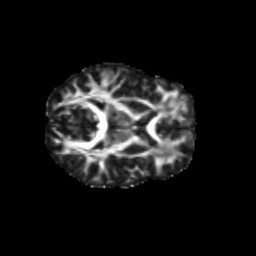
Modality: FA
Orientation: axial
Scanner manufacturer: siemens
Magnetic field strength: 3 T
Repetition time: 9.2 s
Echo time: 0.084 s